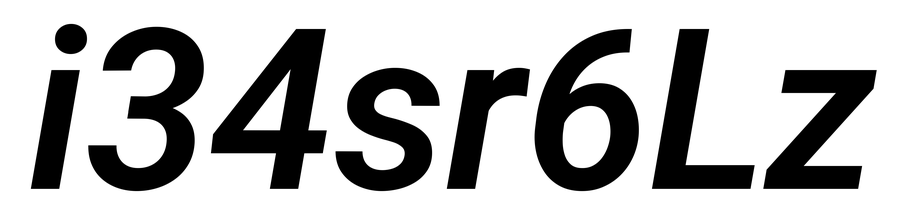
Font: Roboto-Italic_SemiBold_Italic